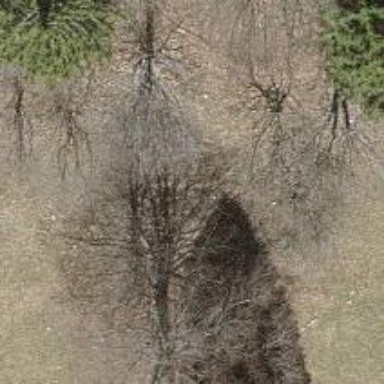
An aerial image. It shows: Beautiful tree in nature.